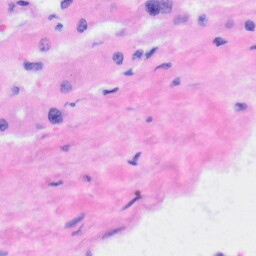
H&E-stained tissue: Liver